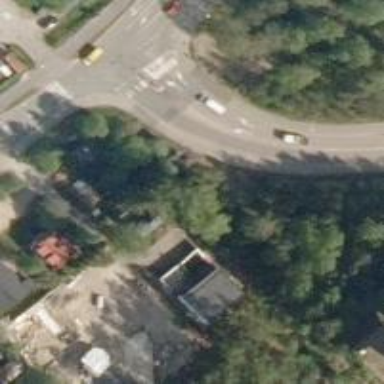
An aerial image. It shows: Secondary link road with asphalt surface.